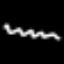
Label: squiggle